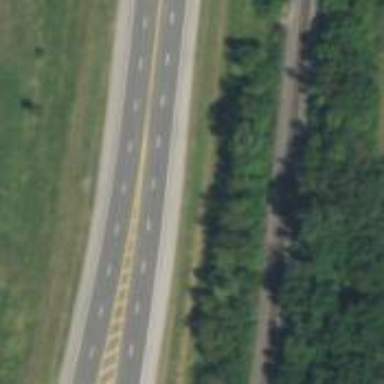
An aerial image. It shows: Primary highway with expressway characteristics.